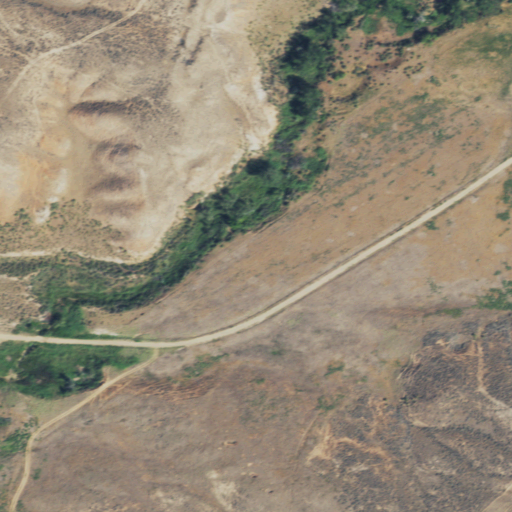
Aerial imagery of valley in Wyoming named Ziesman Canyon containing shrub and grassland